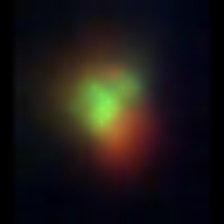
Taxon: NanoPlankton
Group: Other